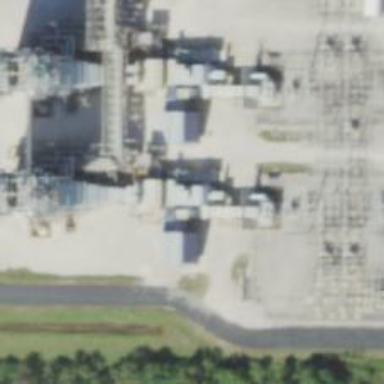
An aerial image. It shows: Gas-powered generator of the combined cycle type.